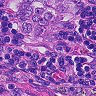
Metastatic tissue present: yes